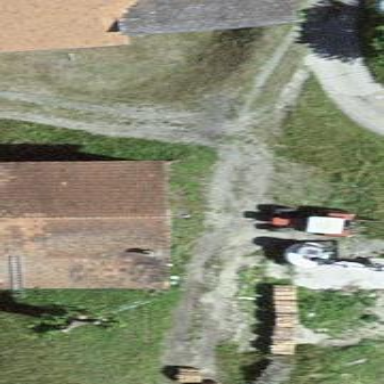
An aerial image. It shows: Barn.